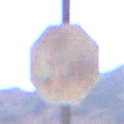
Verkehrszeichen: Stop
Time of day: MorningAfternoon
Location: Outdoor (Nature)
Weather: Clear
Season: NotSpecified
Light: Natural